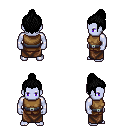
a pixel art fantasy rpg character, male body template, dark elf, purple skin, leather chest armor, robe skirt, black short topknot hairstyle, four views (front, back, left, right), 2x2 character sprite sheet, small pixel art, hard edges, no anti-aliasing